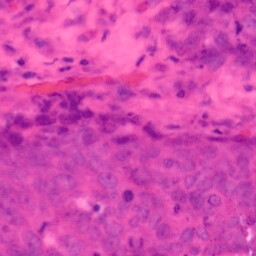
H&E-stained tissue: Colon